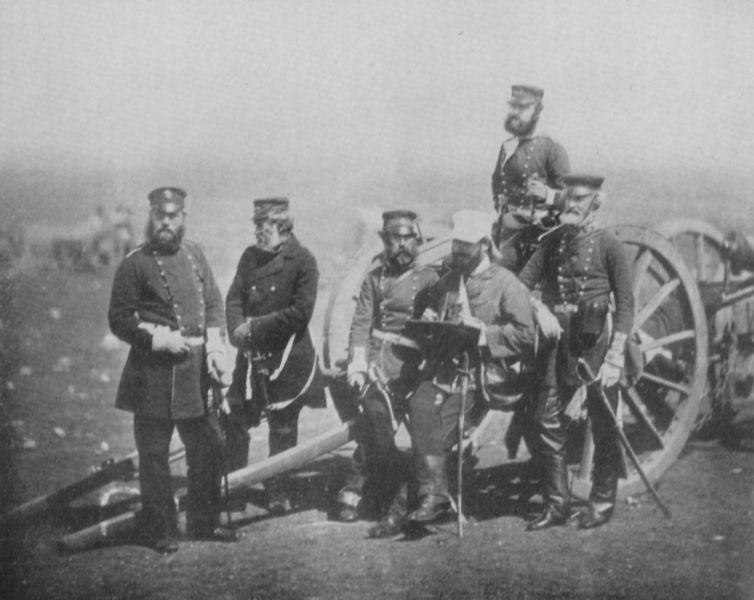
Titel: Offiziere und Kanonenwagen
Künstler: Roger Fenton
Standort: USA
Institution: Sammlung Gernsheim
Schlagwörter: gruppe, himmel, kampf, mann, schatten, weiß, sitzen, grau, handschuhe, hell, hintergrund, holz, hut, hüte, licht, männer, schwarz, gras, tiere, wiese, alt, bart, bärte, kappen, mütze, mützen, kleidung, messer, stehen, tod, tot, bild, hände, feld, haare, reich, sitzend, personen, karren, räder, beine, nebel, amerika, kutsche, speichen, holzrad, rad, wagen, wagenrad, krieg, schlacht, kaiser, soldaten, tafel, warten, knöpfe, unscharf, foto, fotografie, photographie, posen, kanone, schwarz-weiß, militär, schwert, schwerter, säbel, uniform, uniforme, uniformen, waffen, soldat, waffe, deichsel, degen, stiefel, photo, zeichnen, schreiben, leder, knopfleisten, artillerie, geschütz, kanonen, usa, sebel, sporen, schreiber, sechs, verletzung, verwundet, generäle, offiziere, schlachtfeld, gefecht, lager, photografie, übereinander, unschärfe, weltkrieg, bürgerkrieg, erster weltkrieg, erschöpfung, speiche, knöofe, feldlager, leutnant, vollbarte, strategie, bärta, unabhängigkeitskriege, yankees, fahrbar, univormen, ten, kanoniere, us, 19 jahrhundert, 18 jahrhundert, schwarz-wiess, 1. wk, efoto, erster weltkireg, great war, grande guerre, kanone uniform